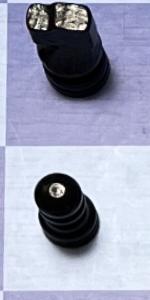
Label: Pawn_Black